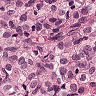
Metastatic tissue present: yes